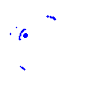
Particle: pion